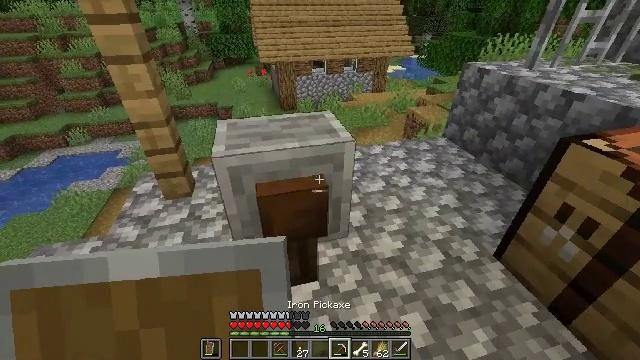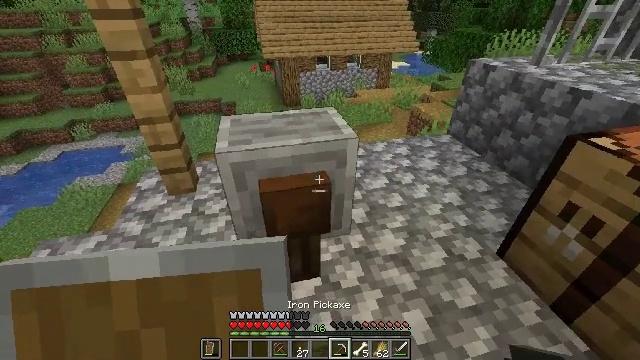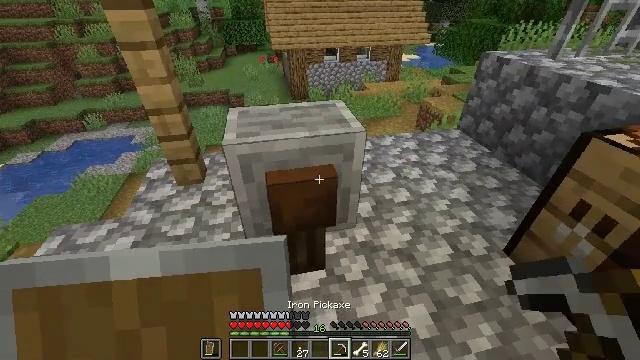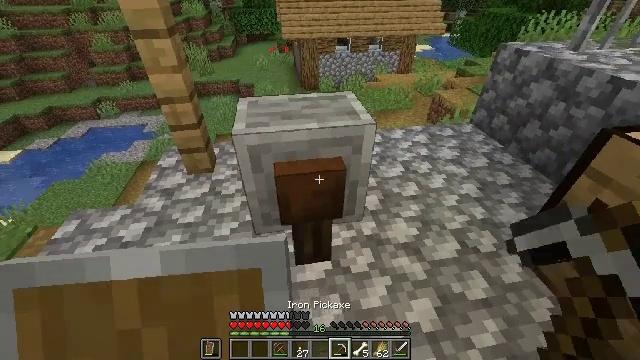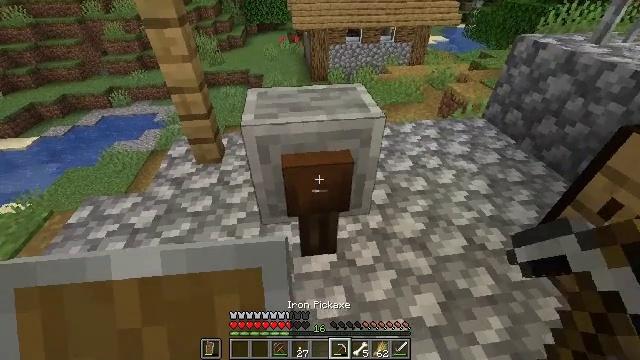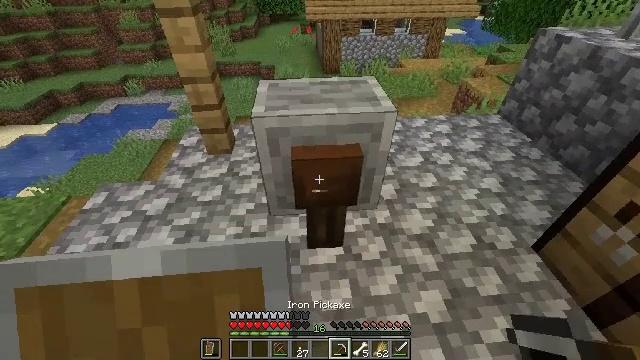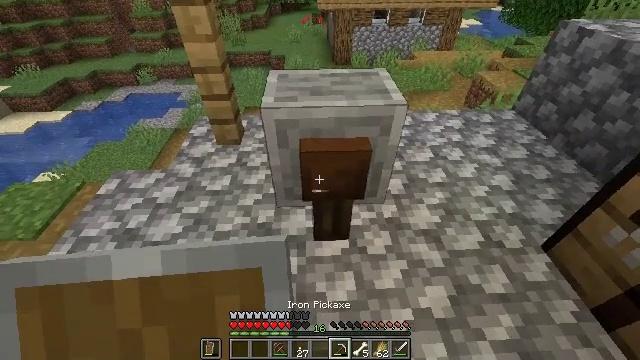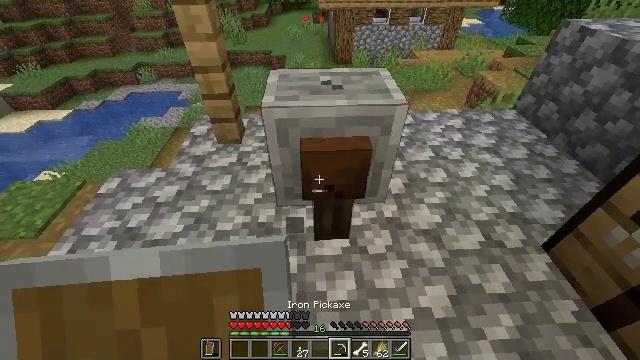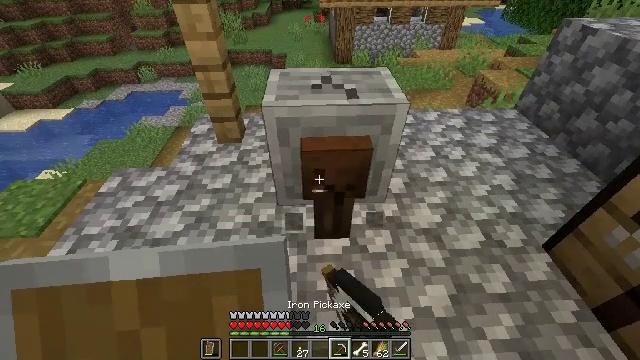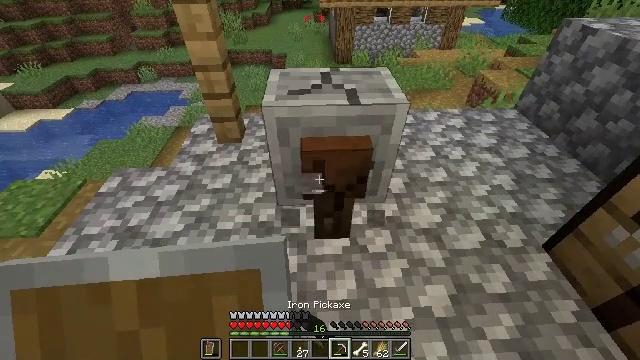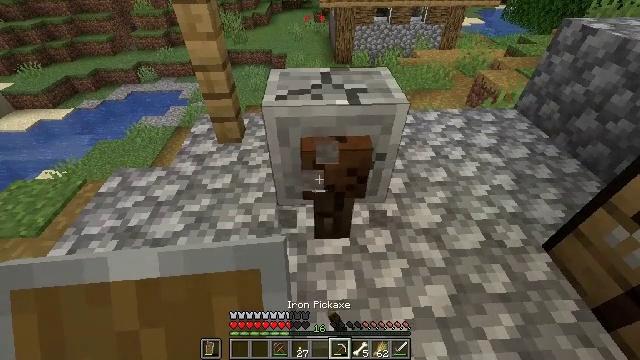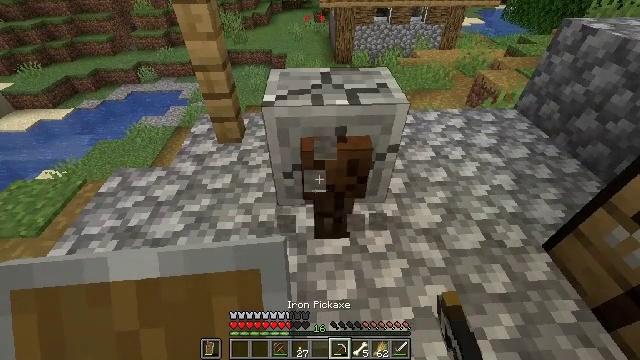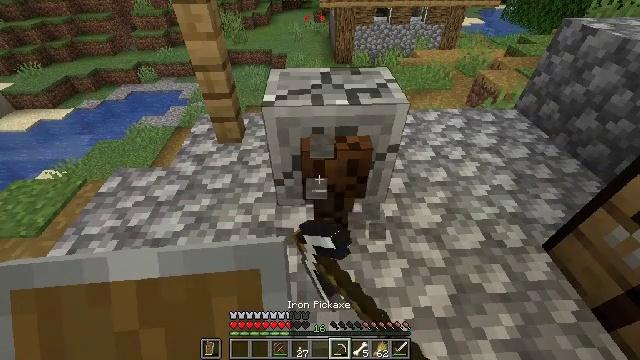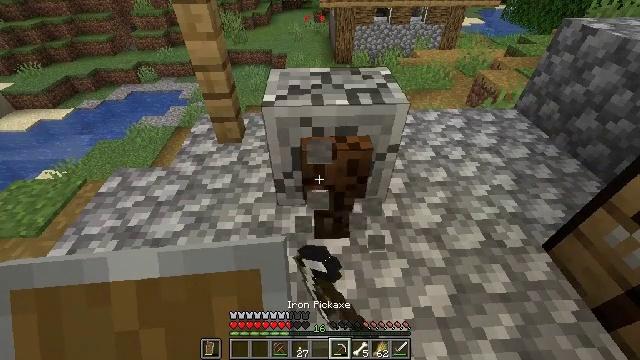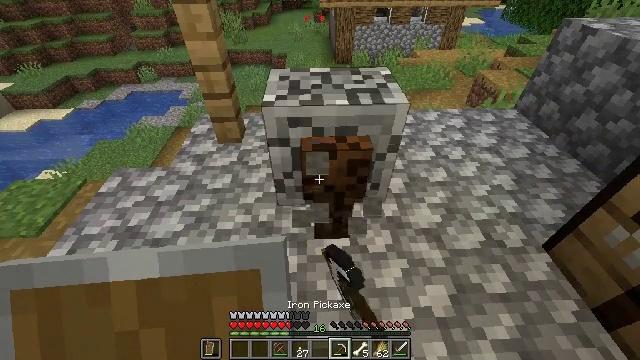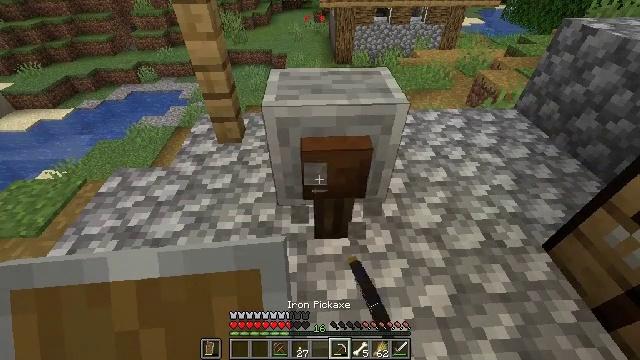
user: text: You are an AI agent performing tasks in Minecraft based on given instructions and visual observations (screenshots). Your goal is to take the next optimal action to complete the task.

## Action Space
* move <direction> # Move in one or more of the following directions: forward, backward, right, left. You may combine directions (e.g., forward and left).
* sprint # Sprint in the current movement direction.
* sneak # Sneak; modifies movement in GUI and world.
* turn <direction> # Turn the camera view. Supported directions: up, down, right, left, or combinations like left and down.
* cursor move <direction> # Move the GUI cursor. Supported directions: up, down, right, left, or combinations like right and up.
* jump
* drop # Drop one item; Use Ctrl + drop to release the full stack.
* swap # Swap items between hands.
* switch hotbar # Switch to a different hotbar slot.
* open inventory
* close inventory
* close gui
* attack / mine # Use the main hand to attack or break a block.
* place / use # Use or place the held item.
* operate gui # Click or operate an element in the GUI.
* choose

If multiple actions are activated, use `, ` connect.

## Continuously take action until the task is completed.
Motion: motion action
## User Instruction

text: Break the grindstone to collect it.
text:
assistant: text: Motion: no_op
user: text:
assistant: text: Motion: turn left and down
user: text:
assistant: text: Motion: turn left and down
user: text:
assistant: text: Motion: turn left and down
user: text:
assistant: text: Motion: turn left and down
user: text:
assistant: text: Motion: turn left and down
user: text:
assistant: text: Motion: attack / mine
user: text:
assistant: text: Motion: attack / mine
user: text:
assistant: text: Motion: attack / mine
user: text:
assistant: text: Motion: attack / mine
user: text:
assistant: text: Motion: attack / mine
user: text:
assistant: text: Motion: attack / mine
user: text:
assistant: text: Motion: attack / mine
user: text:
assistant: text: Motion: attack / mine
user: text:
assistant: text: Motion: no_op
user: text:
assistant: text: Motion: no_op
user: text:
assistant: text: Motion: no_op
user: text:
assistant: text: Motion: no_op
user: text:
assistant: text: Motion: attack / mine
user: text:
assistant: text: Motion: attack / mine
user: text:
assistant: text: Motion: attack / mine
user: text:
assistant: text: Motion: attack / mine
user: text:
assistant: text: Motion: attack / mine
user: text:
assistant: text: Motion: attack / mine
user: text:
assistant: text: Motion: attack / mine
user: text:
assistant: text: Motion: attack / mine
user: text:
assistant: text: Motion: attack / mine
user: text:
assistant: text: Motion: attack / mine
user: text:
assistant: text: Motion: attack / mine
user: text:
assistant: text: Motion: attack / mine